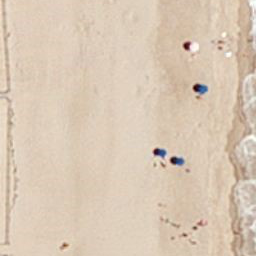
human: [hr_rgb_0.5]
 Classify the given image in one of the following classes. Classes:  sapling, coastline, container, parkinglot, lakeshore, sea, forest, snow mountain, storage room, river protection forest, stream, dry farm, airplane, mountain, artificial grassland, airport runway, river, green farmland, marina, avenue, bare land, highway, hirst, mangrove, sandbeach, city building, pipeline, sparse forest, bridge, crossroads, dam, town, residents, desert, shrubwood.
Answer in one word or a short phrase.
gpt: sandbeach